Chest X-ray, AP view. Patient: 6 years old, sex M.
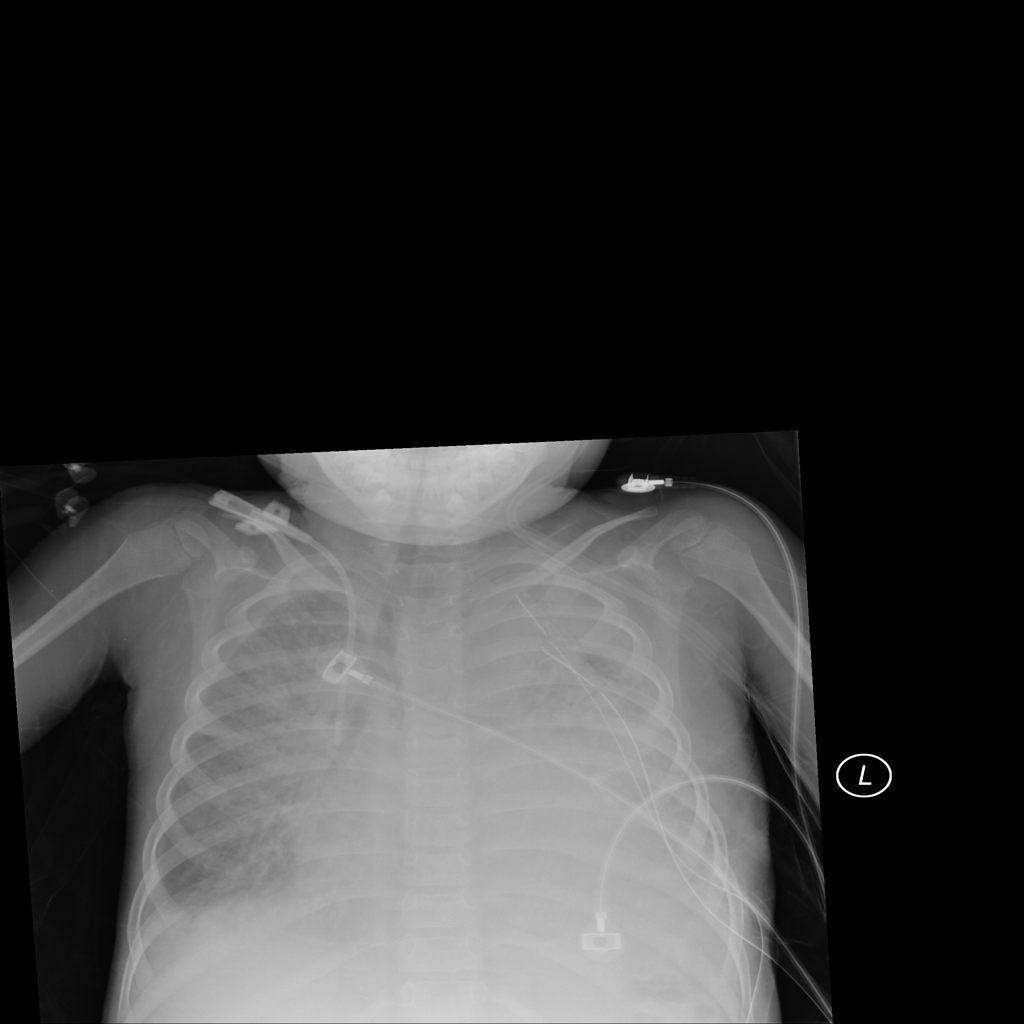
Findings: Edema